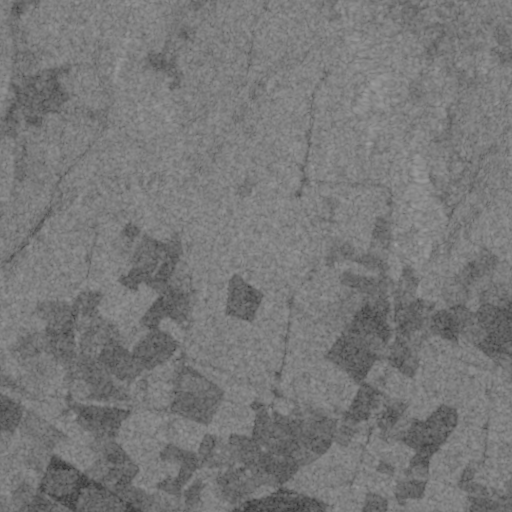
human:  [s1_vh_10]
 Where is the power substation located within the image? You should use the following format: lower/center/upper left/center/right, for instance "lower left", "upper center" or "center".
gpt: The power substation is located in the lower left of the image.
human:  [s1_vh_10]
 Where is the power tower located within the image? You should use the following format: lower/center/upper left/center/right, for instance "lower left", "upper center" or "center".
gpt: The power tower is located in the lower left of the image.
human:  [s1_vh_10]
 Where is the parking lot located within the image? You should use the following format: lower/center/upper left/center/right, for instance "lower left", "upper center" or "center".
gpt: There is no parking lot in the image.

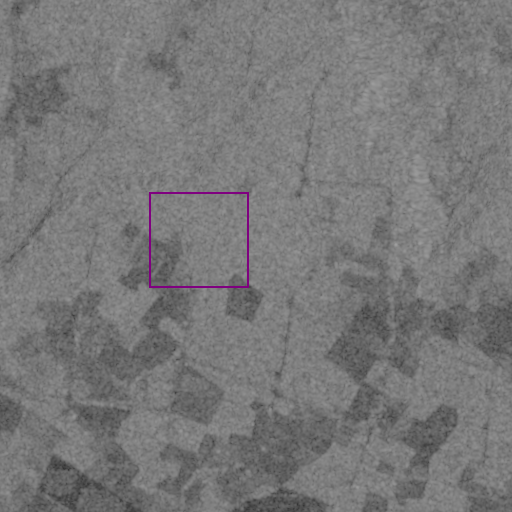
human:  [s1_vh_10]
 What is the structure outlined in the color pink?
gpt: There is no pink outline.
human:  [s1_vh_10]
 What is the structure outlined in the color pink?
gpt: There is no structure outlined in pink.